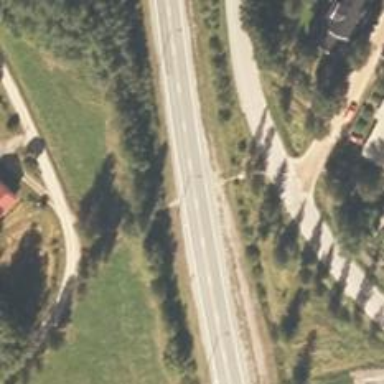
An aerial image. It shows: Secondary road with asphalt surface.